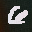
Label: 6